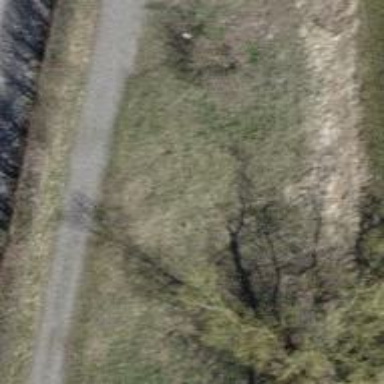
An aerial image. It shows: Brown bench.